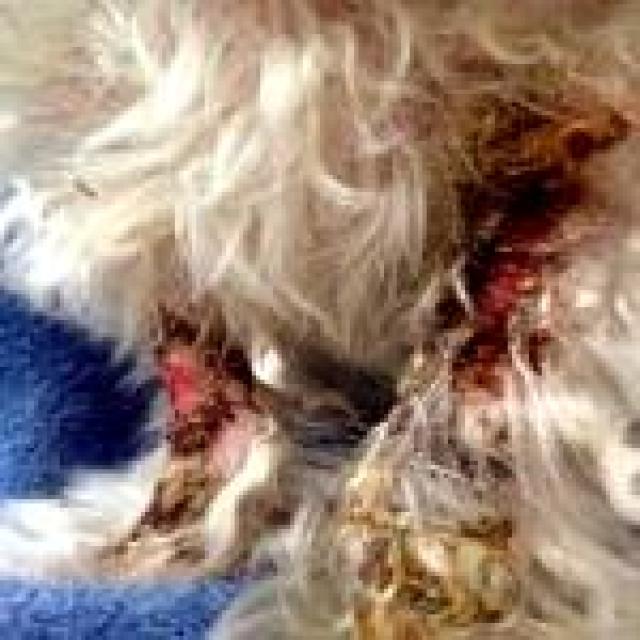
Canine fungal skin infection — characterized by alopecia, scaling, crusting, and circular lesions. Common agents include Malassezia and Candida species.